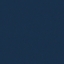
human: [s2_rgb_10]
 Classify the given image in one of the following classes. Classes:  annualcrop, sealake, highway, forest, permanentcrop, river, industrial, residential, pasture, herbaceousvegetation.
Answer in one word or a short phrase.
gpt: SeaLake